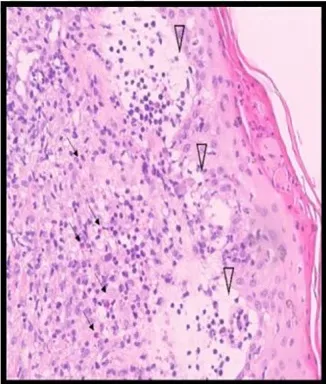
Clinical description and skin histopathology of the patients. (D) Secondary changes including parakeratosis and interstitial edema with blister formation in the papillary dermis (arrowheads) in x40 magnification.
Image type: pathology (h&e)